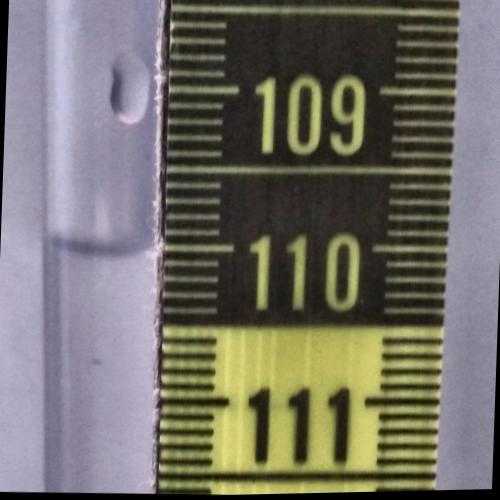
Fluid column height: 110.0 cm